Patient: sex M, age 17
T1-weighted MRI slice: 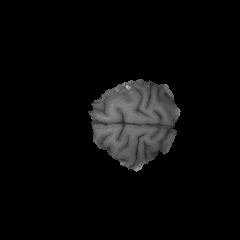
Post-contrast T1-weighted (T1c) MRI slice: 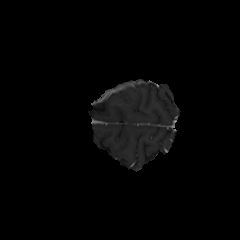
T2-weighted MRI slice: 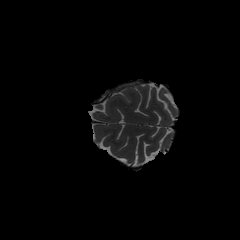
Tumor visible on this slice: no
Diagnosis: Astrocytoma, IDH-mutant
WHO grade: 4